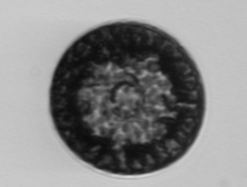
Label: Coscinodiscus